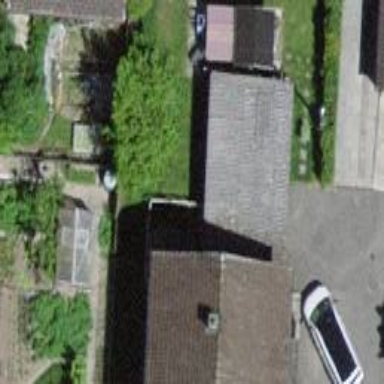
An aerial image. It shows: Detached building.